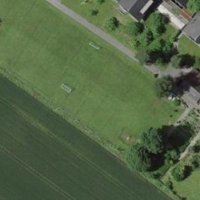
EUNIS habitat code: 52
Species observed at this site:
Rhamnus cathartica